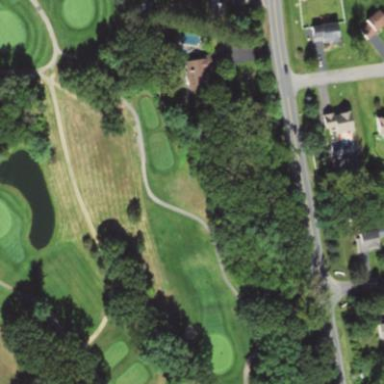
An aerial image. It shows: Golf pitch for leisure land.